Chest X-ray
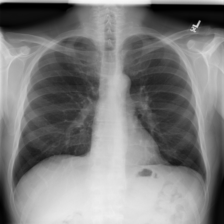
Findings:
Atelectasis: negative
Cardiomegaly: negative
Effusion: negative
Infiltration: negative
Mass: negative
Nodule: negative
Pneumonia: negative
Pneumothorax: negative
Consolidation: negative
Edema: negative
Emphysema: negative
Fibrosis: negative
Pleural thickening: negative
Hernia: negative